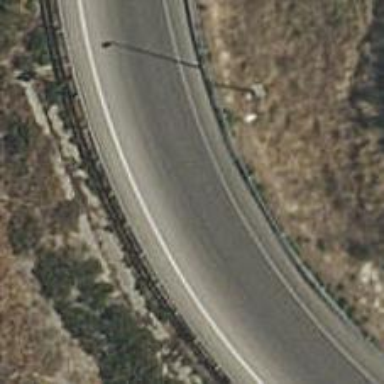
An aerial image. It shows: Trunk link highway.